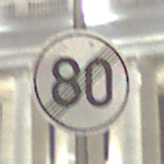
Verkehrszeichen: EndeGeschwindigkeit80
Umgebung: Outdoor, Urban
Tageszeit: Night
Wetter: PartlyCloudy
Licht: Artificial
Jahreszeit: NotSpecified
Kontrast: HighContrast